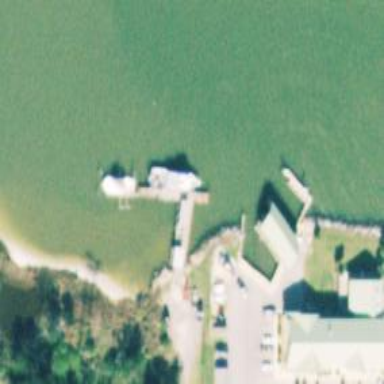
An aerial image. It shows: Slipway on leisure land.